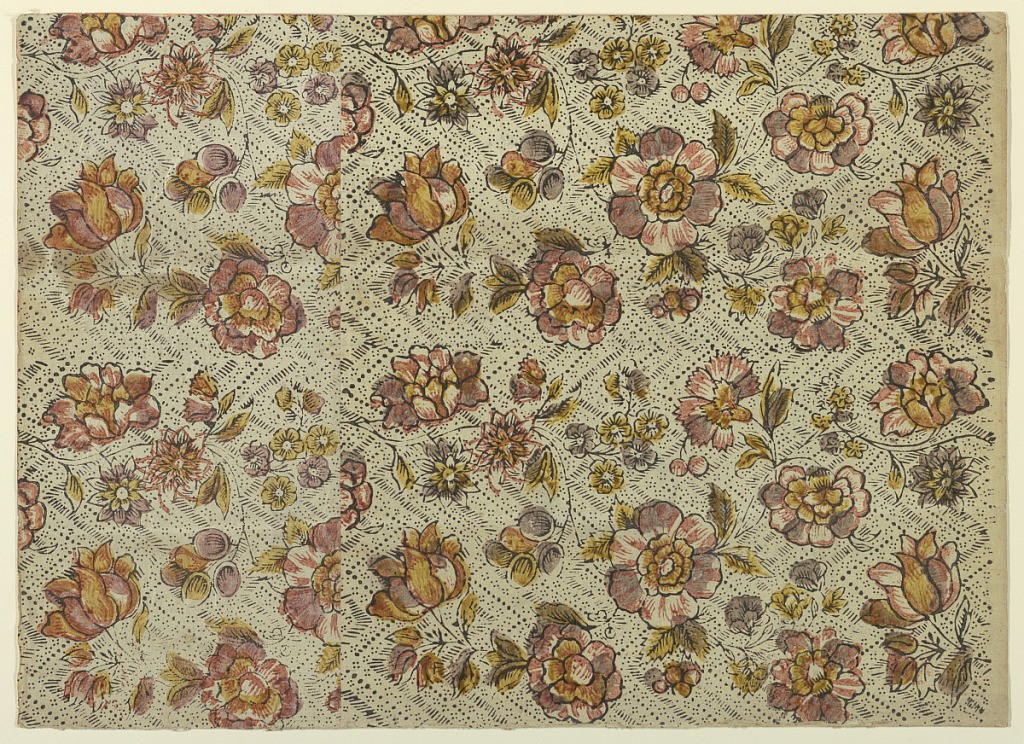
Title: Printed Bookpaper
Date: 1750–1780
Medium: Printed bookpaper
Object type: Bookpaper
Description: Printed bookpaper